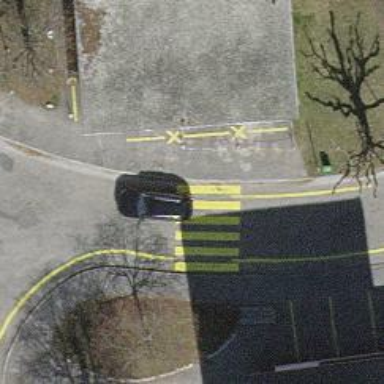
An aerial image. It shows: Zebra crossing on the road.